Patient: sex F, age 75
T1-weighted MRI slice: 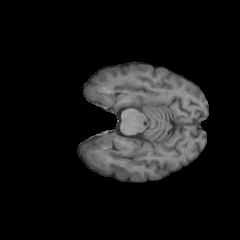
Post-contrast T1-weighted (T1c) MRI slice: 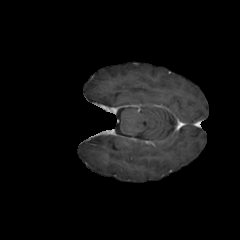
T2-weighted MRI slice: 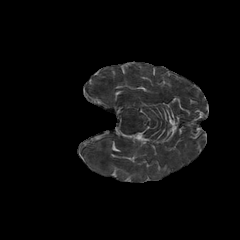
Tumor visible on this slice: no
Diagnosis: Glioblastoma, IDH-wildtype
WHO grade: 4